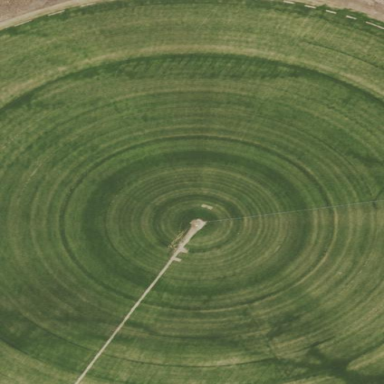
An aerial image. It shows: Farmland with pivot irrigation system.